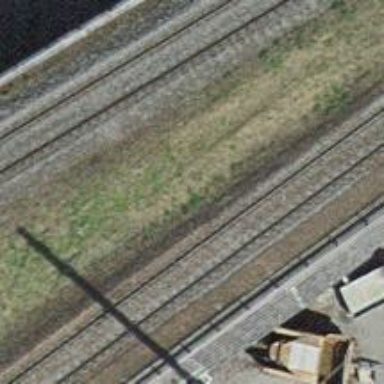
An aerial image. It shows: Single-track railway bridge with electrified contact line.